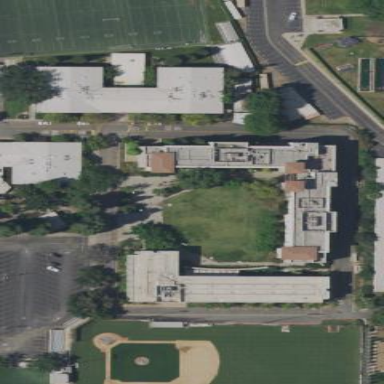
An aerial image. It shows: College building.